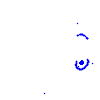
Particle: pion